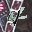
Label: 4